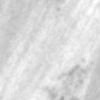
Label: change